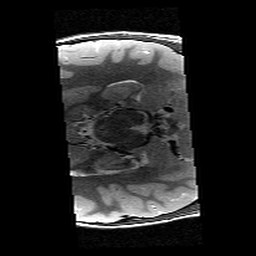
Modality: T2w
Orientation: axial
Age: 9
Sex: male
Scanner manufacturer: siemens
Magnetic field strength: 3 T
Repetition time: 9.23 s
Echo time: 0.067 s